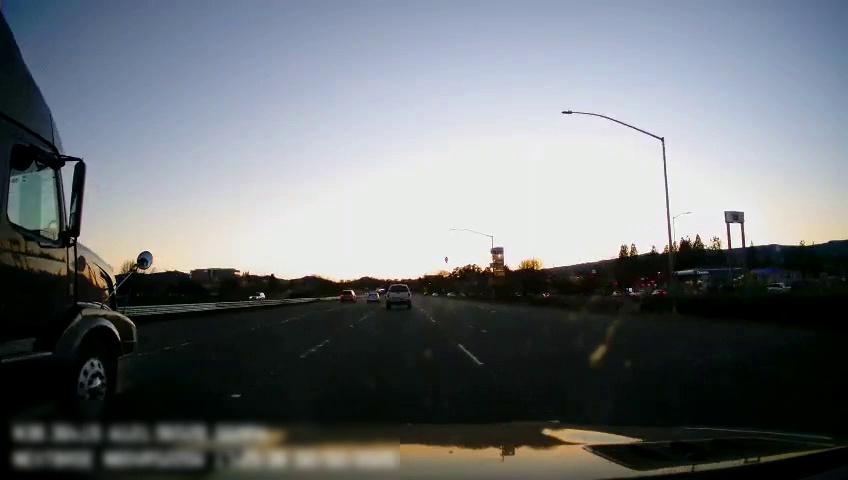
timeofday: Dusk/Dawn/Twilight
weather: Cloudy
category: Drivable Space
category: Vehicles | SUV
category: Vehicles | Car
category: Vehicles | SUV
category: Vehicles | Truck
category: Vehicles | Truck
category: Vehicles | Truck
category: Lanes | Current Lane
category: Lanes | Current Lane
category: Lanes | Alternate Lane
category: Lanes | Alternate Lane